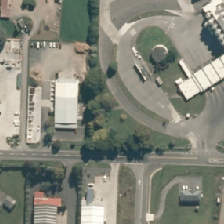
Land cover: urban_build_up